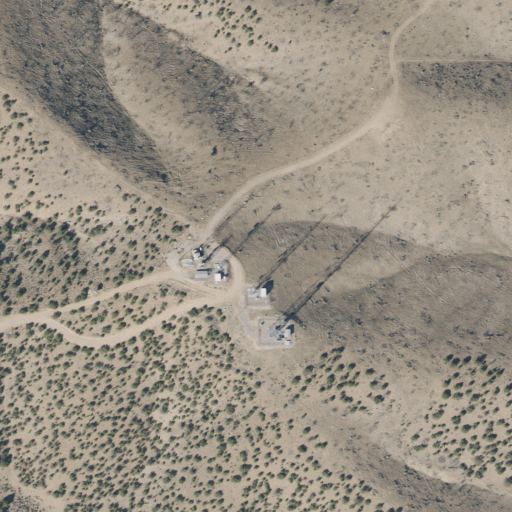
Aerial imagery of mountain in Utah named Cedar Mountain containing evergreen forest, grassland, shrub, open development, and low intensity development